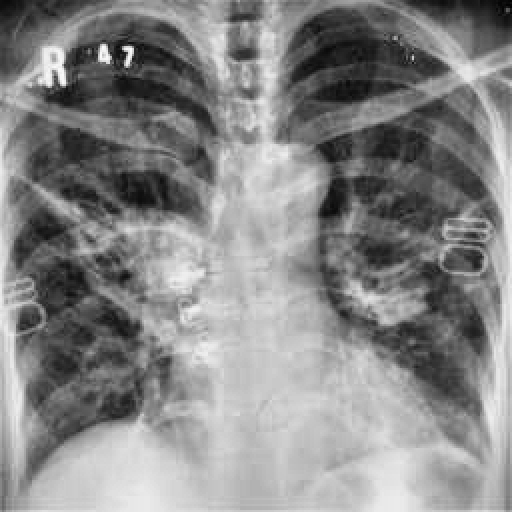
Finding: TUBERCULOSIS